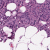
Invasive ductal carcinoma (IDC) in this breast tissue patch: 1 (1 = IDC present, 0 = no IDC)